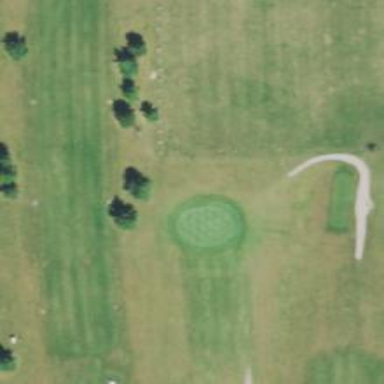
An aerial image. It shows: View of golf hole.